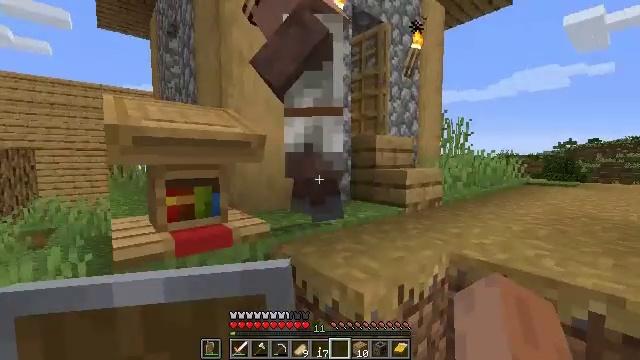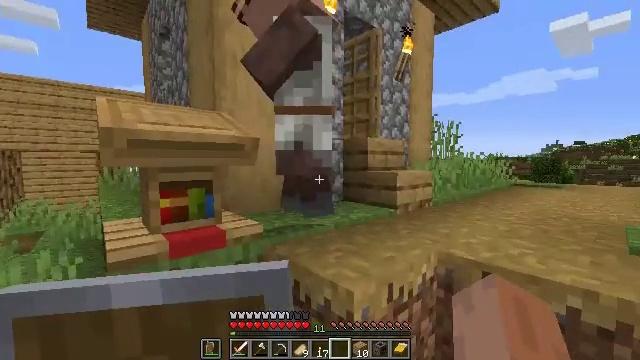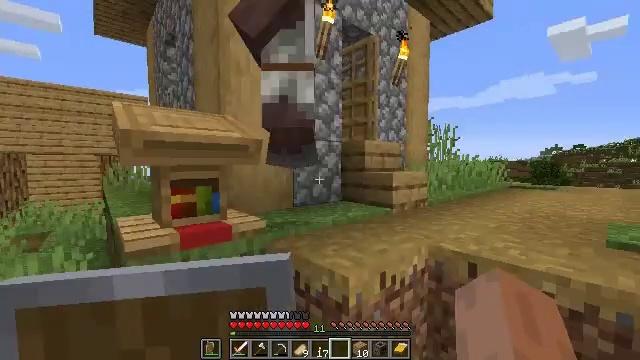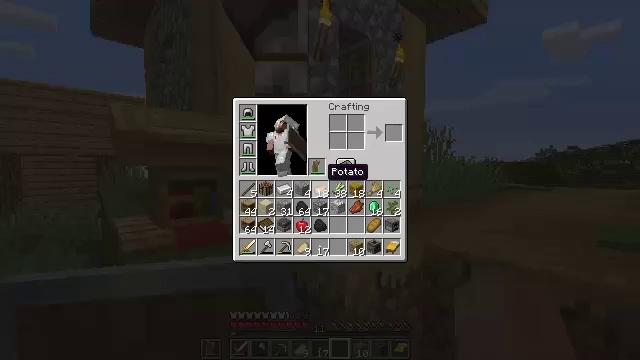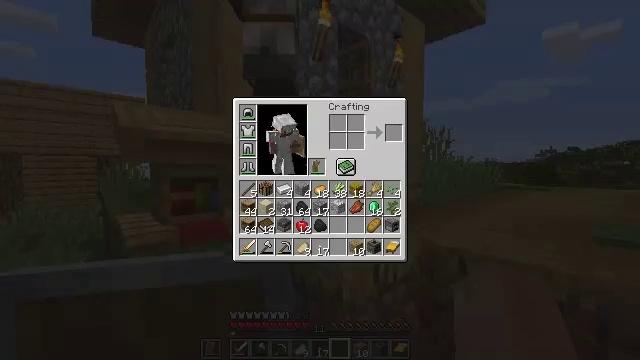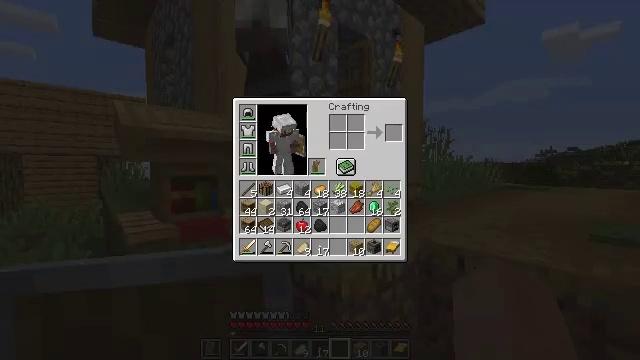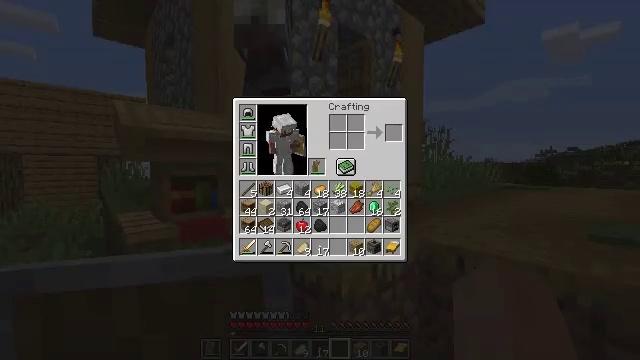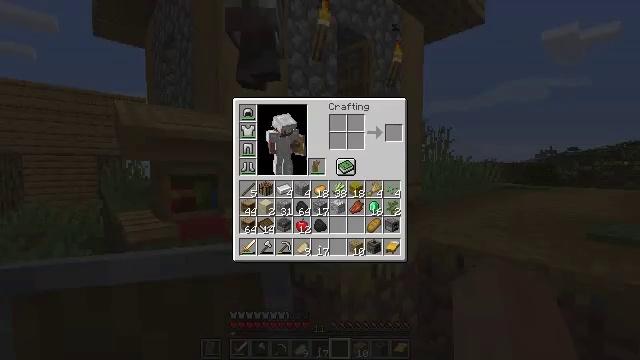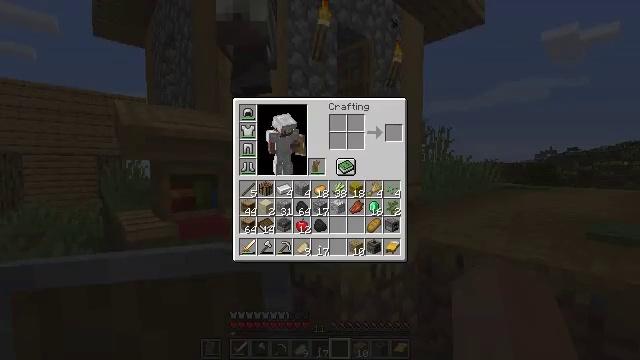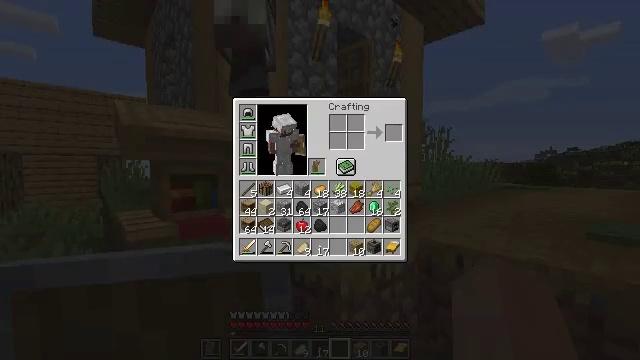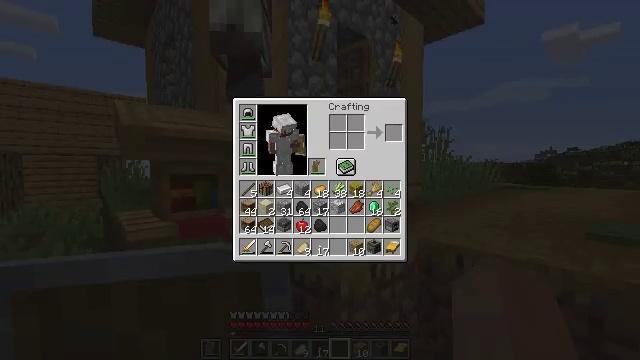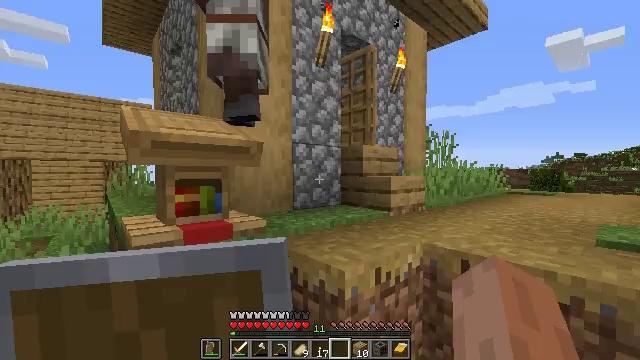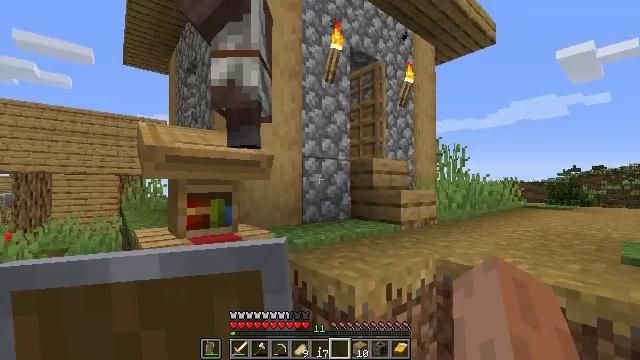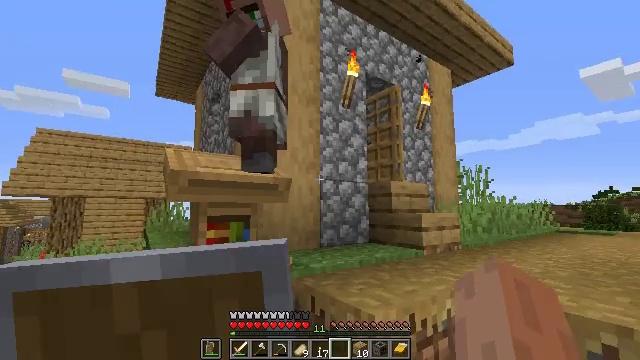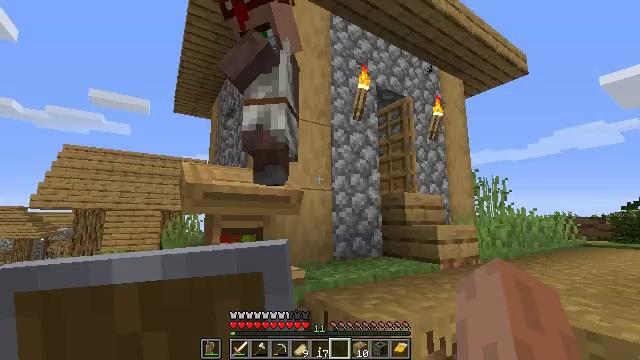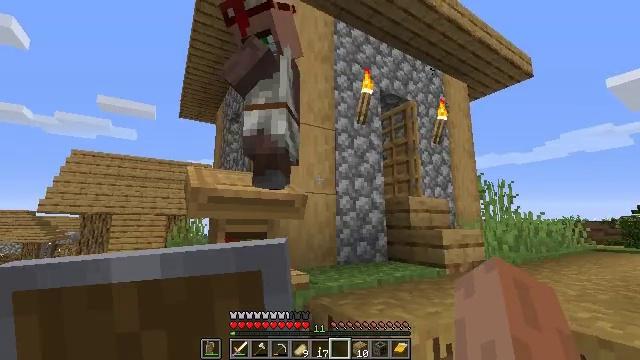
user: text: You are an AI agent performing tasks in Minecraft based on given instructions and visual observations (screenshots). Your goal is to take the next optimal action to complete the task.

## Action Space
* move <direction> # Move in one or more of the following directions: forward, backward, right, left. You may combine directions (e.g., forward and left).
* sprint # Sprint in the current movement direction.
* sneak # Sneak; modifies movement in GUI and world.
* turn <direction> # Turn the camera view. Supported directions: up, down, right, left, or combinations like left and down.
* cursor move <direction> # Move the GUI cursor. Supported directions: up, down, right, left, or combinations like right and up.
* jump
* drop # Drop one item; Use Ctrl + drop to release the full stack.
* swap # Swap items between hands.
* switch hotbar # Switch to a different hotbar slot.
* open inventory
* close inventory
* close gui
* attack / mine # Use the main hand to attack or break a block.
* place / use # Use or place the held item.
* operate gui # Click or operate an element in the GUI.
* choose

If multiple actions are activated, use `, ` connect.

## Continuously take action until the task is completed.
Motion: motion action
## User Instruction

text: Get an enchanted book using the enchanting table.
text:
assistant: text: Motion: turn right
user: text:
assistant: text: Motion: no_op
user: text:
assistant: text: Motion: close inventory
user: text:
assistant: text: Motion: close inventory
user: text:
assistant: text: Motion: close inventory
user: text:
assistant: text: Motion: open gui
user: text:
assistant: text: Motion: no_op
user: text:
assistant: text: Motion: no_op
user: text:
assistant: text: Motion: no_op
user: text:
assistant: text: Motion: no_op
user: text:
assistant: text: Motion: cursor move up
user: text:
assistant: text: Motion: turn left and up, close gui
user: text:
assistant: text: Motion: turn left and up, open inventory
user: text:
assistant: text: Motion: turn left and up, open inventory
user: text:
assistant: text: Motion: no_op
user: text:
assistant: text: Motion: turn left and up
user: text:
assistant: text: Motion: turn left and up
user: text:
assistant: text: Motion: turn left and up
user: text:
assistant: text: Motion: turn left, close inventory
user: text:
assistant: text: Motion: close inventory
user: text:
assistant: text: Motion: close inventory
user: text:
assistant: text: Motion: open gui
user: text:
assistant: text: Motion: no_op
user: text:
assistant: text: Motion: no_op
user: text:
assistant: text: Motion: turn up, close gui
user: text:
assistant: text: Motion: turn up, open inventory
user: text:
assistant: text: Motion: turn up
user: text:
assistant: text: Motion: turn right and up
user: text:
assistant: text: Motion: turn up, use / place
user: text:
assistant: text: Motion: use / place